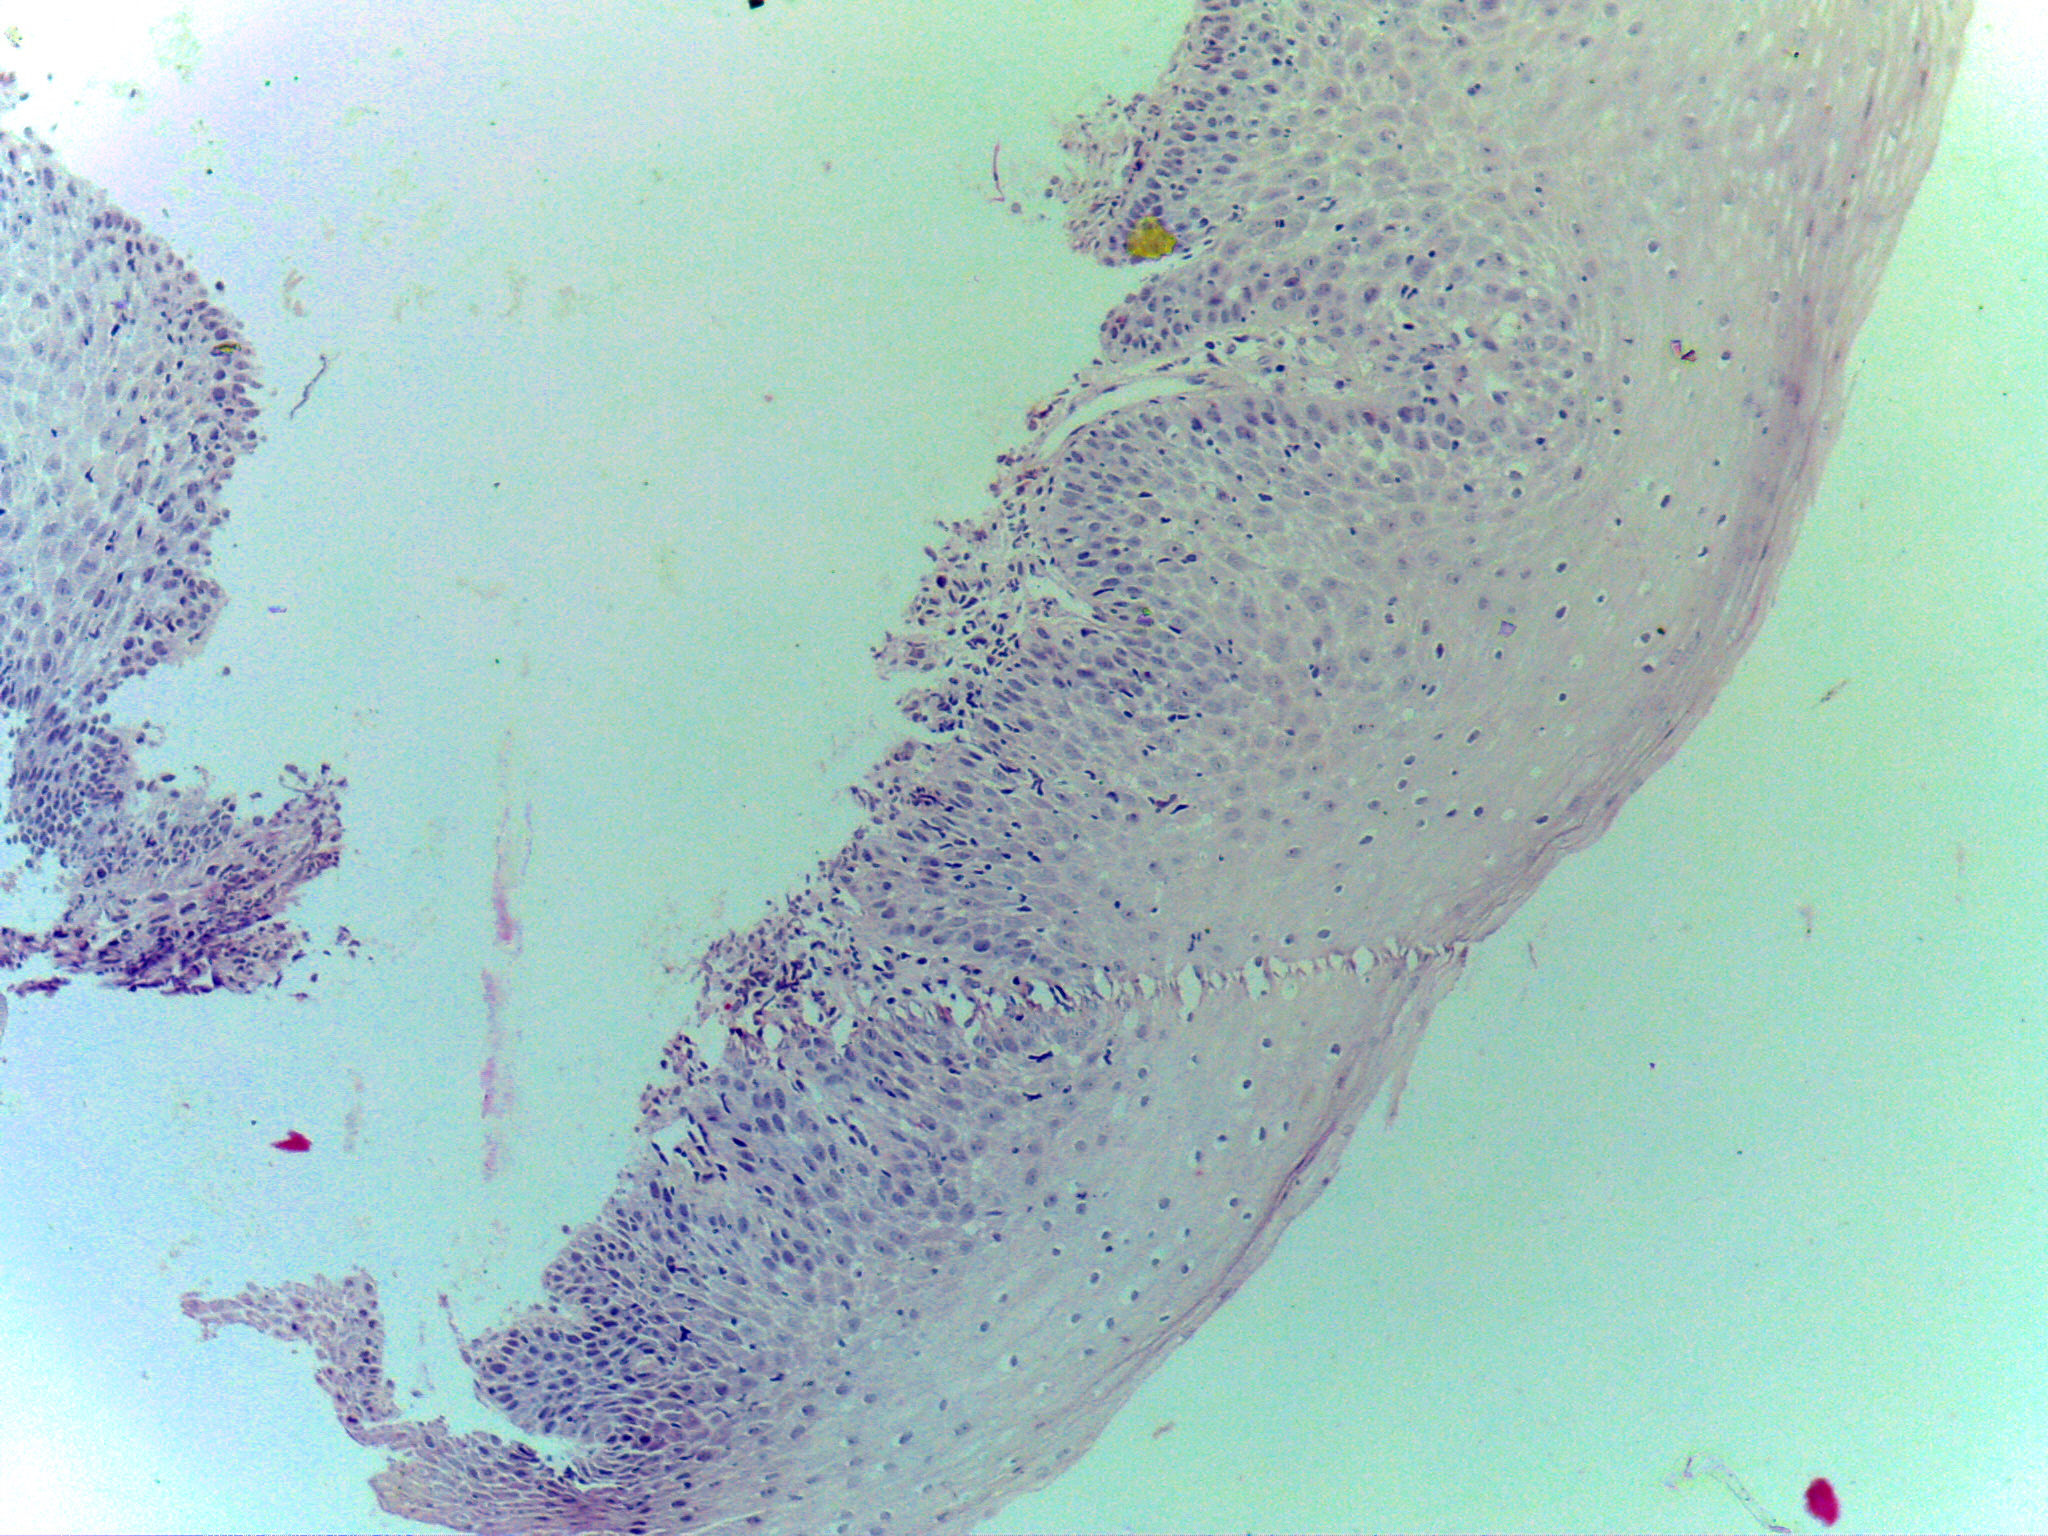
Diagnosis: Normal